Question: i'm new in mobile app.
I am developing an app in CodeNameOne.
I created a flow-chart to describe it.
is it possible to implement it in codenameone?
does google & apple support to query on purchased items by invoices id?

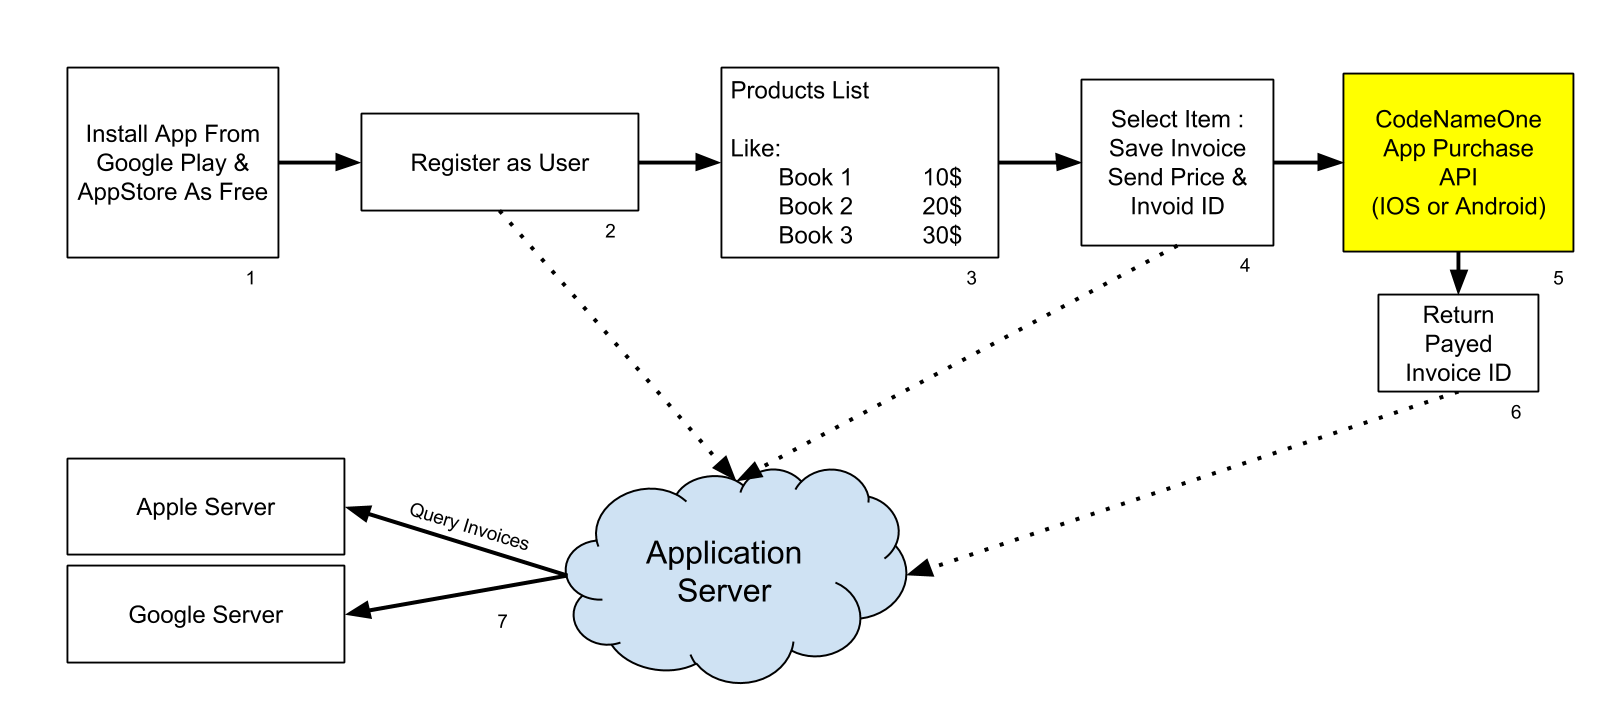
Answer: See these about IAP in Codename One:
<URL>
<URL>
Normally the products need to be listed in the client side since listing isn't a very cross platform feature so you need to have the product id's on your side.